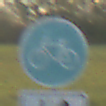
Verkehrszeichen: Radweg
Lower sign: RichtungsangabeDurchPfeile8
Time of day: SunriseSunset
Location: Outdoor (Nature)
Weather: PartlyCloudy
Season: NotSpecified
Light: Natural